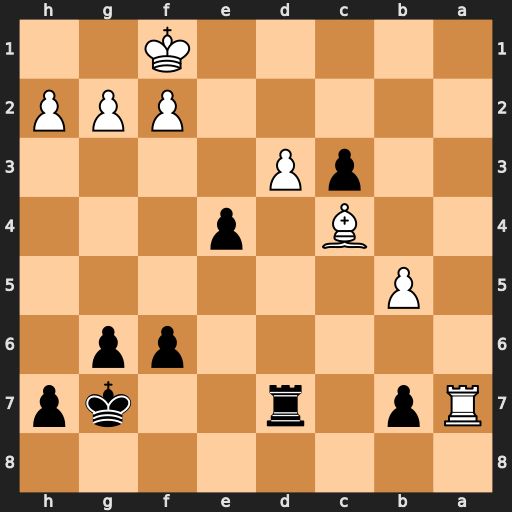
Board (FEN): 8/Rp1r2kp/5pp1/1P6/2B1p3/2pP4/5PPP/5K2
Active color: b
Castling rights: -
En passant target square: -
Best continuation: c2 Ra1 exd3 Bxd3 Rxd3